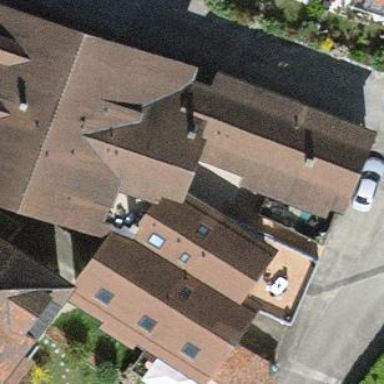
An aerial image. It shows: Simple house.